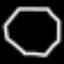
Label: octagon